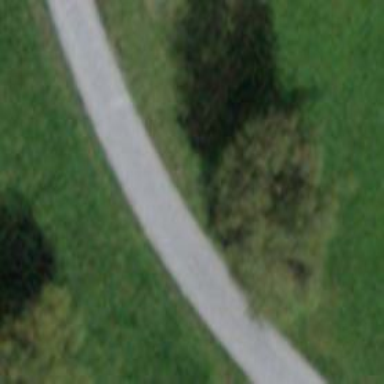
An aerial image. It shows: Well-maintained track road suitable for hiking. It is groomed in classic style.